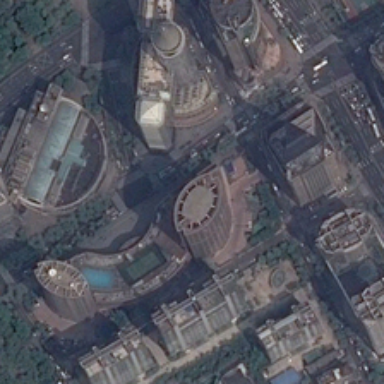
Many tall buildings and some green trees are in a commercial area .